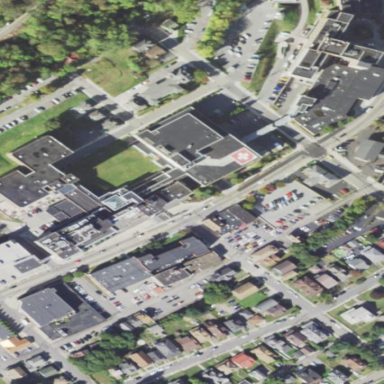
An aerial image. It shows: Hospital.